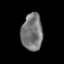
Tissue: lung
Cell type: Epithelial cells
Senescence score: 0.2243
Nuclear area (px): 764
Mean DAPI intensity: 119.582